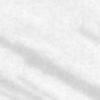
Label: change